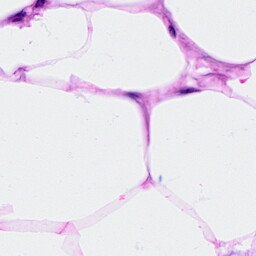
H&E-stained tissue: Breast